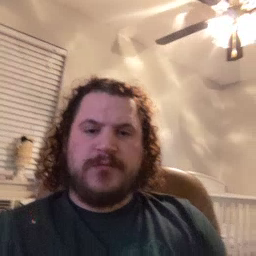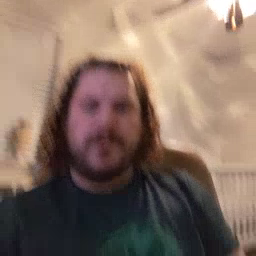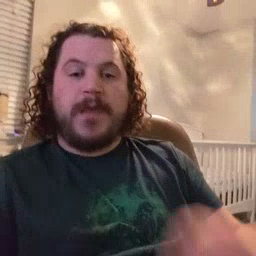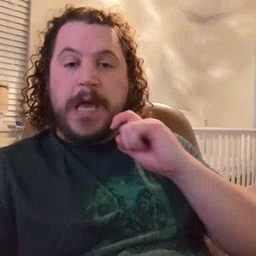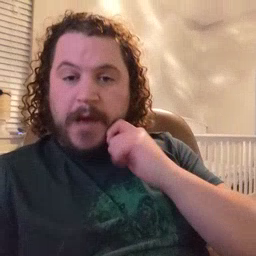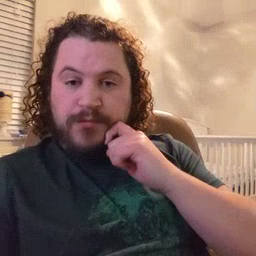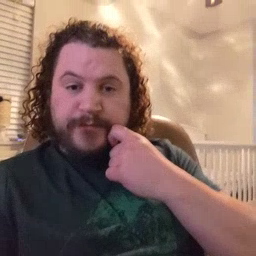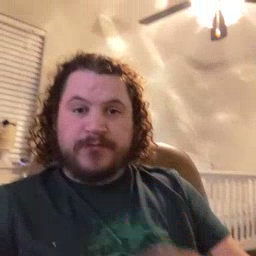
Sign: apple